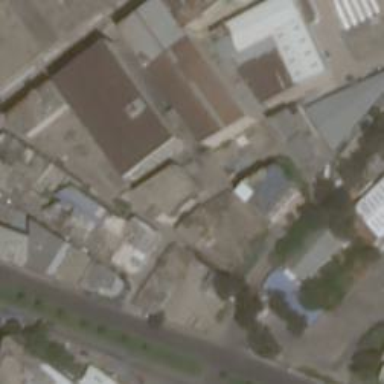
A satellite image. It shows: Industrial building.